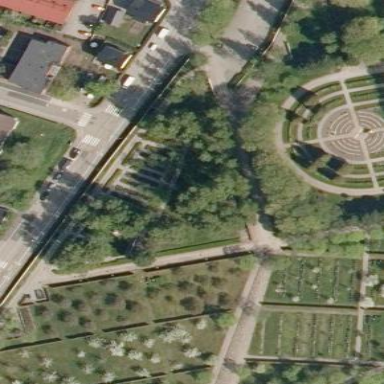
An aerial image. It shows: Sector in the cemetery.